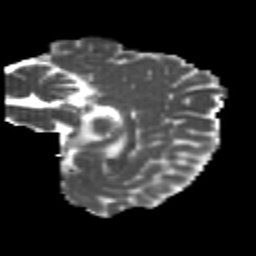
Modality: MD
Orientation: sagittal
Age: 25
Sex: female
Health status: healthy
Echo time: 0.074 s